Question: '''
$rentingsquery = "SELECT * FROM TBL_rentings WHERE personId='$personId'
JOIN TBL_rentings ON TBL_properties.propertyId = TBL_rentings.propertyId
JOIN TBL_people ON TBL_rentings.personId = TBL_people.personId";
$rentingsResult=mysql_query($rentingsquery) or die ("Query to get data from TBL_properties failed: ".mysql_error());
'''
This is the error I get when I execute the code in my web page:

What I'm trying to do is select only the 'rentings' where the 'personId = $personId', (as the current page is a page for each individual person), and display only those 'rentings'. Also in the code which I haven't posted I'm displaying data about the property which is related to that rent, hence why I'm trying to join the renting and properties table with propertyId so that I call the correct property's details off the database.
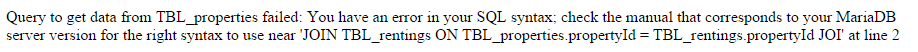
Answer: '''
$rentingsquery = "SELECT * FROM TBL_rentings
JOIN TBL_rentings ON TBL_properties.propertyId = TBL_rentings.propertyId
JOIN TBL_people ON TBL_rentings.personId = TBL_people.personId
WHERE personId='$personId'";
$rentingsResult=mysql_query($rentingsquery) or die ("Query to get data from TBL_properties failed: ".mysql_error());
'''
First of all try this, the where condition has to be after the joins.
If there are other problems I will edit the answer
The next problem is that you are joining the same table, but you are joining it in an external field. A quick fix, if I am supposing correct, is that you wrongly joined with an unwanted table:
'''
SELECT * FROM TBL_rentings
JOIN TBL_properties ON TBL_properties.propertyId = TBL_rentings.propertyId
JOIN TBL_people ON TBL_rentings.personId = TBL_people.personId
WHERE TBL_rentings.personId='$personId'
'''